Question: I'm trying to get location from GoogleMap using ImageView over it.
I can drag this Pin image and the position where I drop it,I should get its location.
I'm using framelayout with googleMap as it's first child and ImageView(i.e Pin) as its second child element.
The same like we have in Google maps application.
.
Please suggest me, how to achieve this?
My layout file:
'''
<FrameLayout xmlns:android="http://schemas.android.com/apk/res/android"
android:layout_width="match_parent"
android:layout_height="match_parent" >
<fragment
android:id="@+id/fetchaddressMap"
android:layout_width="wrap_content"
android:layout_height="wrap_content"
class="com.google.android.gms.maps.MapFragment" />
<ImageButton
android:id="@+id/markerRed"
android:layout_width="wrap_content"
android:layout_height="wrap_content"
android:layout_gravity="center"
android:background="@android:color/transparent"
android:contentDescription="@string/content_description"
android:src="@drawable/marker_red"
android:visibility="visible" />
</FrameLayout>
'''
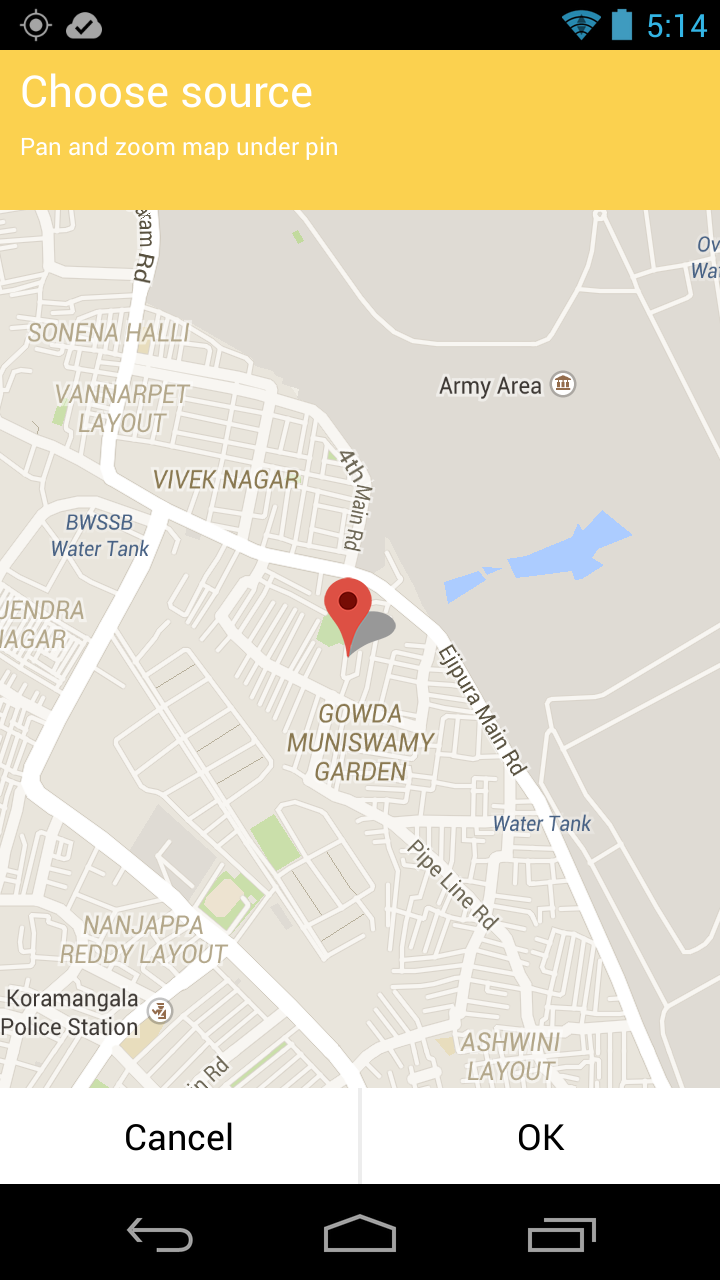
Answer: I'm guessing you fetch the screen's 'rawX' and 'rawY' points via a 'MotionEvent' object received in an 'OnTouchListener'.
With those 2 coordinates you can find the location on the map with the help of a 'Projection':
'''
Projection projection = googleMap.getProjection();
Log.e("TAG", projection.fromScreenLocation(new Point(x, y)).toString());
'''